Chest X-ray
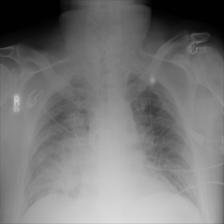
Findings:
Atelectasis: negative
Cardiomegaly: negative
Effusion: negative
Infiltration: positive
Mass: negative
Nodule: negative
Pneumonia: negative
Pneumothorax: negative
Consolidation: negative
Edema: negative
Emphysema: negative
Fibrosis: negative
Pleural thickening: negative
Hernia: negative